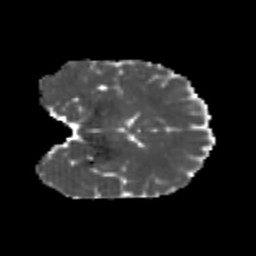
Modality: MD
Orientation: coronal
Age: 21
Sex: female
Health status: healthy
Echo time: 0.074 s